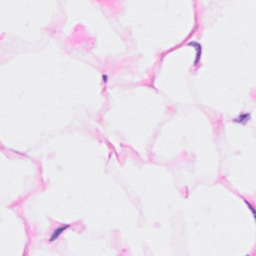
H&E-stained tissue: Breast